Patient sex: F
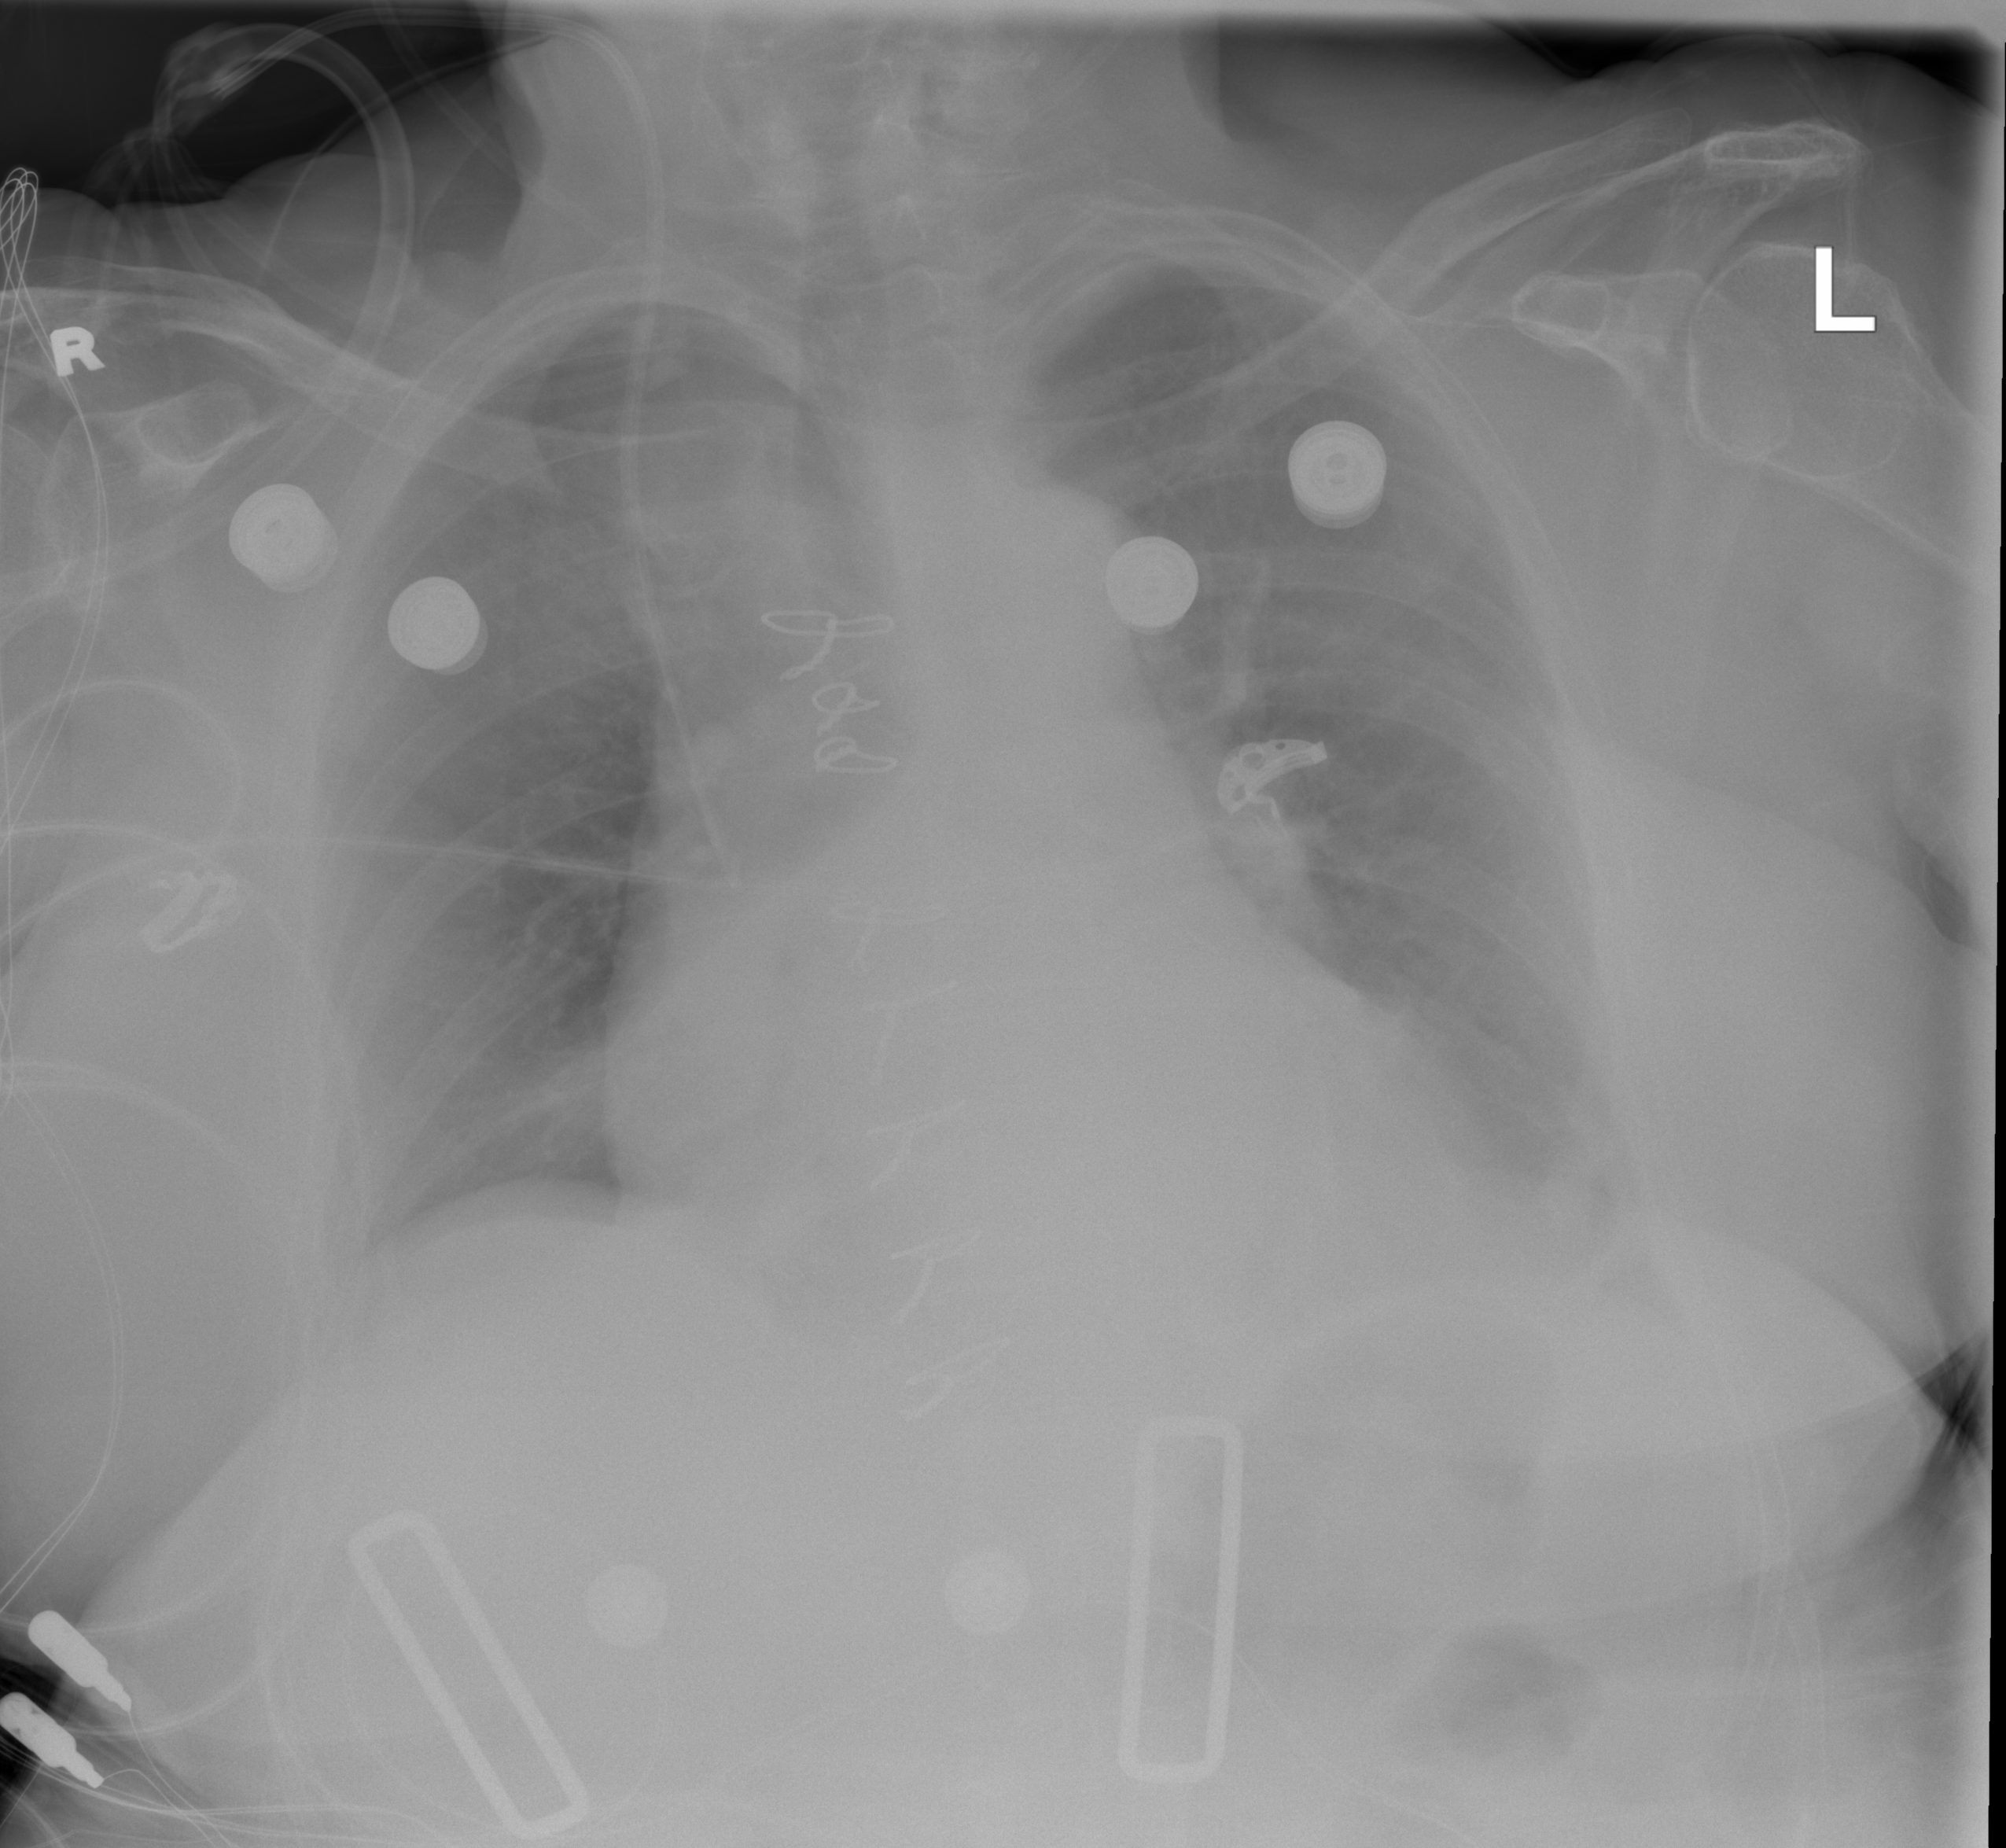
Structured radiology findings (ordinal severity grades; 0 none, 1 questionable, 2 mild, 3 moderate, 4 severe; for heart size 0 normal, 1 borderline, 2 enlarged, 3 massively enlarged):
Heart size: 2
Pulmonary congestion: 0
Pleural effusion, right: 0
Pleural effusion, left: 0
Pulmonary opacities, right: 2
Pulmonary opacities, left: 2
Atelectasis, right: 2
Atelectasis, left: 2